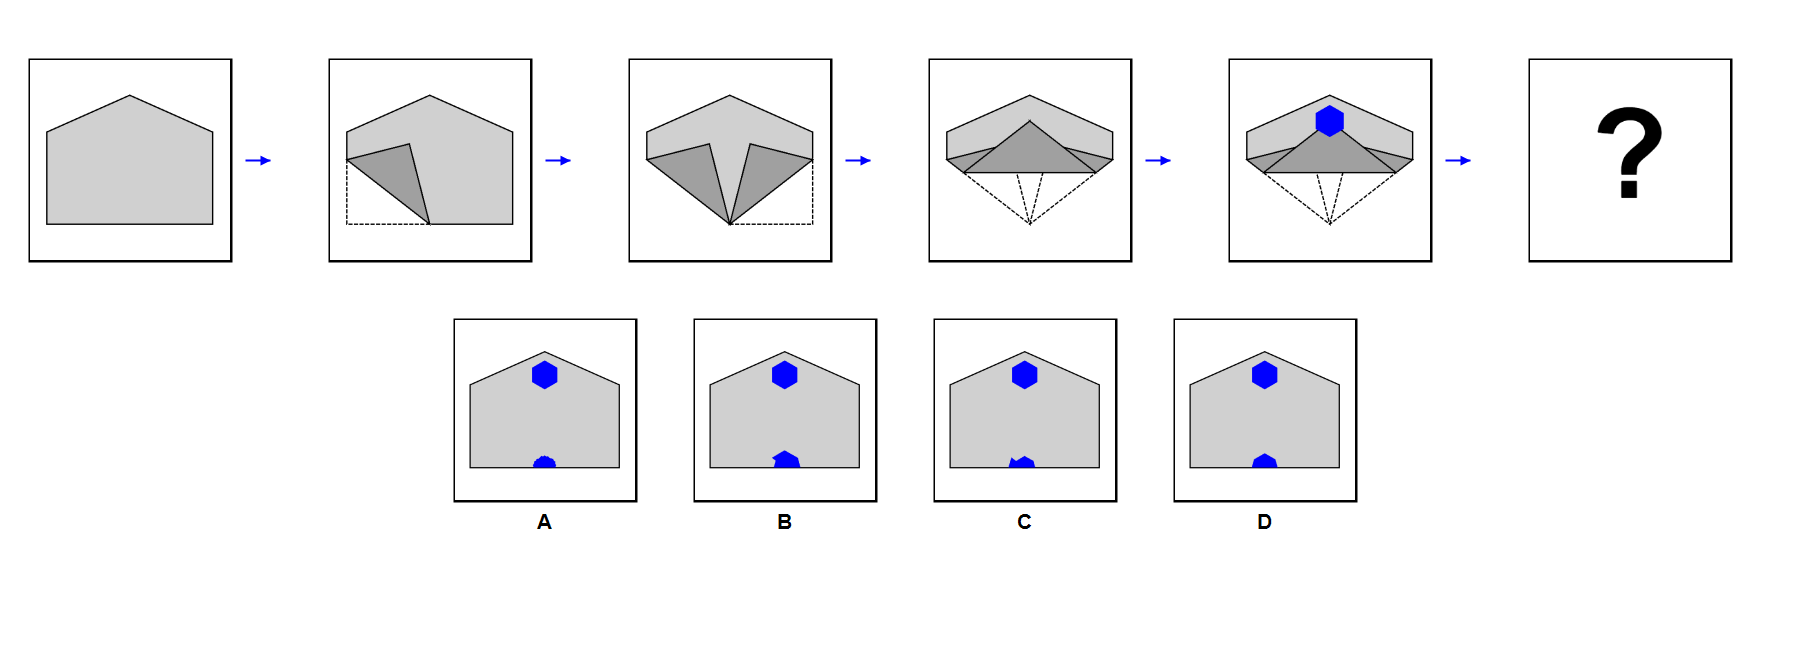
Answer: D